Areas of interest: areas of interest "Zoo"
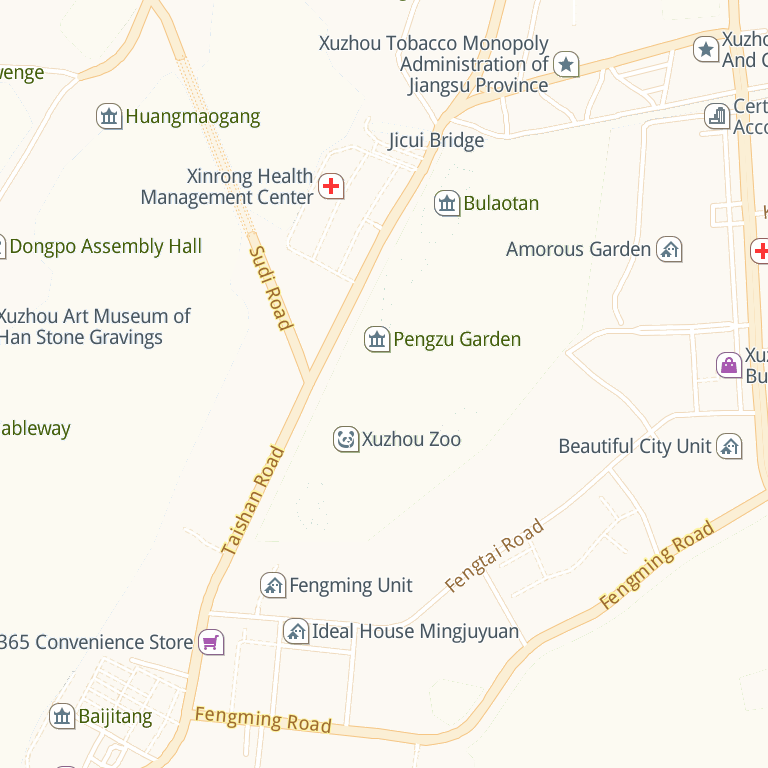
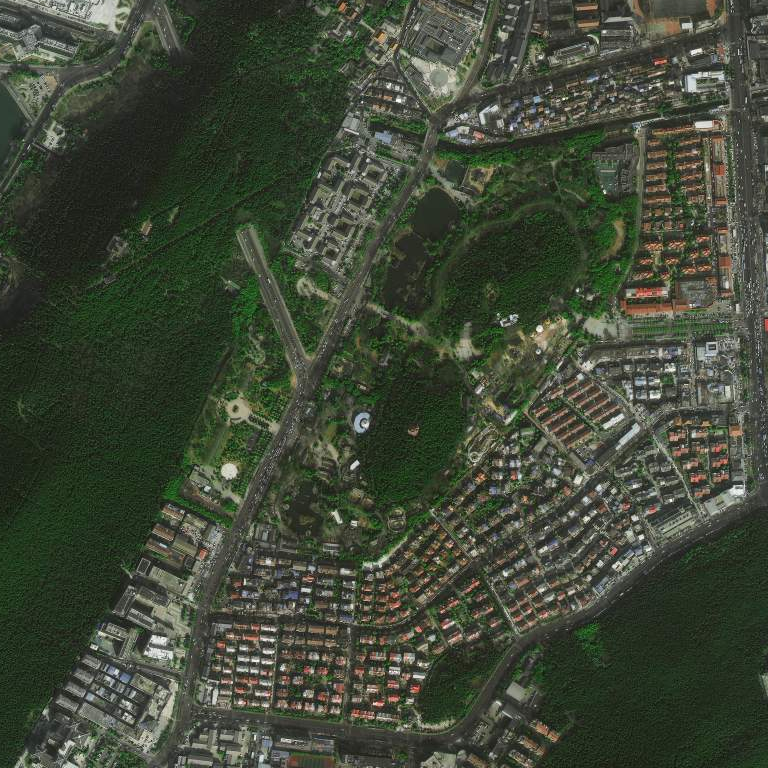